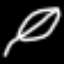
Label: leaf